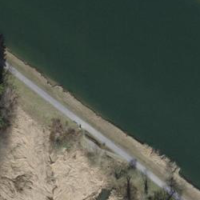
EUNIS habitat code: 15
Species observed at this site:
Tachybaptus ruficollis
Podiceps cristatus
Equisetum telmateia
Alcedo atthis
Anthus spinoletta
Tussilago farfara
Mareca penelope
Gallinago gallinago
Turdus merula
Chroicocephalus ridibundus
Calidris alpina
Phalacrocorax carbo
Larus michahellis
Ardea alba
Parus major
Milvus milvus